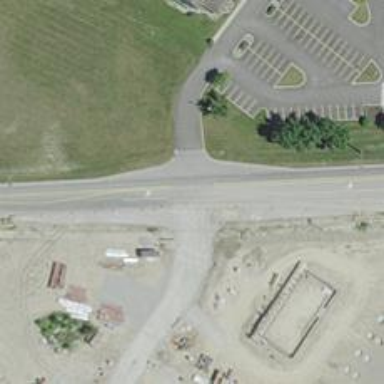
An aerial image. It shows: Secondary road with separate sidewalks.